Question: In emulator screen not jumped ,
But when i rum application on mobile phone the screen Jumped

Here My xml file code
'''
<?xml version="1.0" encoding="utf-8"?>
<RelativeLayout xmlns:android="http://schemas.android.com/apk/res/android"
xmlns:ads="http://schemas.android.com/apk/lib/com.google.ads"
android:id="@+id/relativeLayout1"
android:layout_width="fill_parent"
android:layout_height="fill_parent"
android:background="@drawable/main_bg" >
<!-- Logo -->
<RelativeLayout
android:id="@+id/main_tabBar"
android:layout_width="fill_parent"
android:layout_height="40dip"
android:layout_alignParentTop="true"
>
</RelativeLayout>
<RelativeLayout
android:id="@+id/relativeLayout2"
android:layout_width="fill_parent"
android:layout_height="wrap_content"
android:layout_marginLeft="2dip"
android:layout_marginRight="2dip"
android:layout_marginTop="100dip" >
<!-- JOB DESCRIPTION -->
<TextView
android:id="@+id/txt_JOB_DESCRIPTION"
android:layout_width="wrap_content"
android:layout_height="wrap_content"
android:layout_marginLeft="20dip"
android:layout_marginTop="20dip"
android:text="@string/job_desc"
android:textColor="#000000"
android:textSize="14dip"
android:textStyle="bold" >
</TextView>
<EditText
android:id="@+id/edit_JOB_DESCRIPTION11"
android:layout_width="fill_parent"
android:layout_height="wrap_content"
android:layout_marginRight="20dip"
android:layout_marginTop="10dip"
android:layout_toRightOf="@+id/txt_JOB_DESCRIPTION"
android:background="@android:drawable/editbox_background"
android:maxLines="1"
android:singleLine="true" >
</EditText>
<TextView
android:id="@+id/txt_JDESCRIPTION"
android:layout_width="wrap_content"
android:layout_height="wrap_content"
android:layout_below="@+id/edit_JOB_DESCRIPTION11"
android:layout_centerInParent="true"
android:layout_marginLeft="45dip"
android:text="@string/job_title"
android:textColor="#4a596e"
android:textSize="12dip" >
</TextView>
<!-- -->
<!-- LOCATION -->
<TextView
android:id="@+id/txt_JOB_LOCATION"
android:layout_width="wrap_content"
android:layout_height="wrap_content"
android:layout_below="@+id/txt_JDESCRIPTION"
android:layout_marginLeft="20dip"
android:layout_marginTop="40dip"
android:layout_toLeftOf="@+id/btn_SEARCH"
android:text="@string/location"
android:textColor="#000000"
android:textSize="15dip"
android:textStyle="bold" >
</TextView>
<EditText
android:id="@+id/edit_JOB_LOCATION1"
android:layout_width="fill_parent"
android:layout_height="wrap_content"
android:layout_alignLeft="@+id/edit_JOB_DESCRIPTION11"
android:layout_below="@+id/txt_JDESCRIPTION"
android:layout_marginRight="20dip"
android:layout_marginTop="30dip"
android:background="@android:drawable/editbox_background"
android:maxLines="1"
android:singleLine="true" >
</EditText>
<TextView
android:id="@+id/txt_JLOCATION"
android:layout_width="wrap_content"
android:layout_height="wrap_content"
android:layout_below="@+id/edit_JOB_LOCATION1"
android:layout_centerInParent="true"
android:layout_marginLeft="45dip"
android:text="@string/city_state"
android:textColor="#4a596e"
android:textSize="12dip" >
</TextView>
<!-- -->
<!-- JOB ID -->
<!-- -->
<!-- SEARCH BUTTON -->
<Button
android:id="@+id/btn_search1"
android:layout_width="wrap_content"
android:layout_height="wrap_content"
android:layout_below="@+id/txt_JLOCATION"
android:layout_centerInParent="true"
android:layout_marginTop="15dip"
android:background="@drawable/draw"
android:text="@string/search" >
</Button>
<!-- -->
</RelativeLayout>
<LinearLayout
android:layout_width="fill_parent"
android:layout_height="wrap_content"
android:layout_marginBottom="5dip"
android:gravity="center"
android:layout_above="@+id/adView"
android:orientation="horizontal"
android:weightSum="10"
android:id="@+id/btnParent" >
<Button
android:id="@+id/btn_Login1"
android:layout_width="wrap_content"
android:layout_height="wrap_content"
android:layout_margin="5dp"
android:layout_marginBottom="5dp"
android:background="@drawable/draw"
android:gravity="center"
android:text="@string/login" />
<Button
android:id="@+id/btn_register"
android:layout_width="wrap_content"
android:layout_height="wrap_content"
android:layout_margin="5dp"
android:layout_marginBottom="5dp"
android:background="@drawable/draw"
android:gravity="center"
android:text="@string/register" />
<!--
<Button
android:id="@+id/btn_lostlogin"
android:layout_width="wrap_content"
android:layout_height="wrap_content"
android:layout_margin="5dp"
android:layout_marginBottom="20dp"
android:background="@drawable/draw"
android:gravity="center"
android:text="Lost Login" />
-->
</LinearLayout>
<TextView
android:id="@+id/textView2"
style="flat_detail_name"
android:layout_width="wrap_content"
android:layout_height="wrap_content"
android:layout_above="@+id/btnParent"
android:layout_centerHorizontal="true"
android:capitalize="characters"
android:gravity="center_horizontal"
android:text="Login or register"
android:textColor="#000000" />
<TextView
android:id="@+id/textView1"
android:layout_width="wrap_content"
android:layout_height="wrap_content"
android:layout_below="@+id/main_tabBar"
android:layout_centerHorizontal="true"
android:layout_marginTop="30dp"
android:text="@string/get_started_with"
android:textColor="#000000"
android:textSize="14dip"
android:textStyle="bold" />
<com.google.ads.AdView android:id="@+id/adView"
android:layout_width="fill_parent"
android:layout_height="wrap_content"
android:layout_alignParentBottom="true"
ads:adUnitId="ca-app-pub-25842888517<PHONE>0"
ads:adSize="BANNER"
ads:loadAdOnCreate="true"
ads:testDevices="TEST_EMULATOR, TEST_DEVICE_ID"/>
</RelativeLayout>
'''
In Emulator when i click on EditText then screen not jumped and in mobile phone button and text view jumped and overlap.
Please suggest me how i can fix this problem
Thanks In Advance
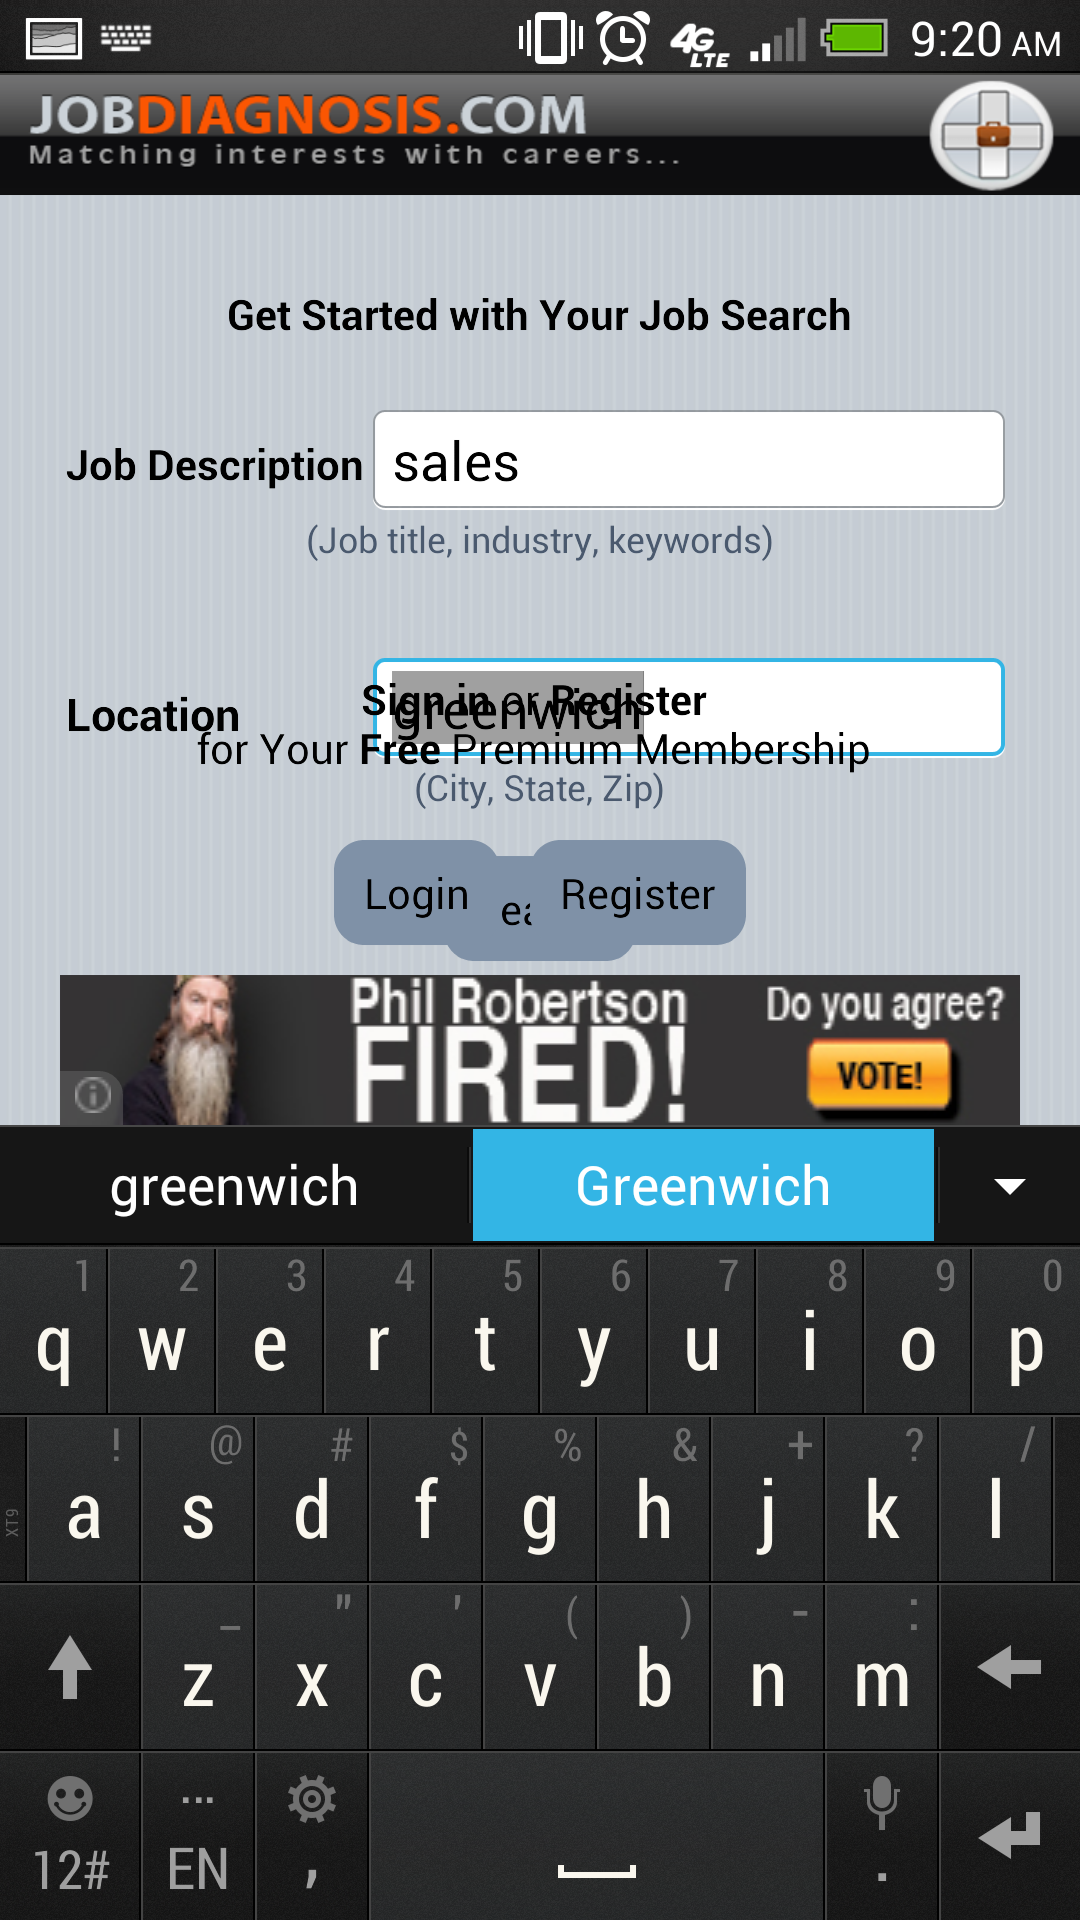
Answer: hi deep please follow below step
1) select Activity
2) then select window soft mode from right side pleas scroll it.
3) then select adjustNothing
then you got result